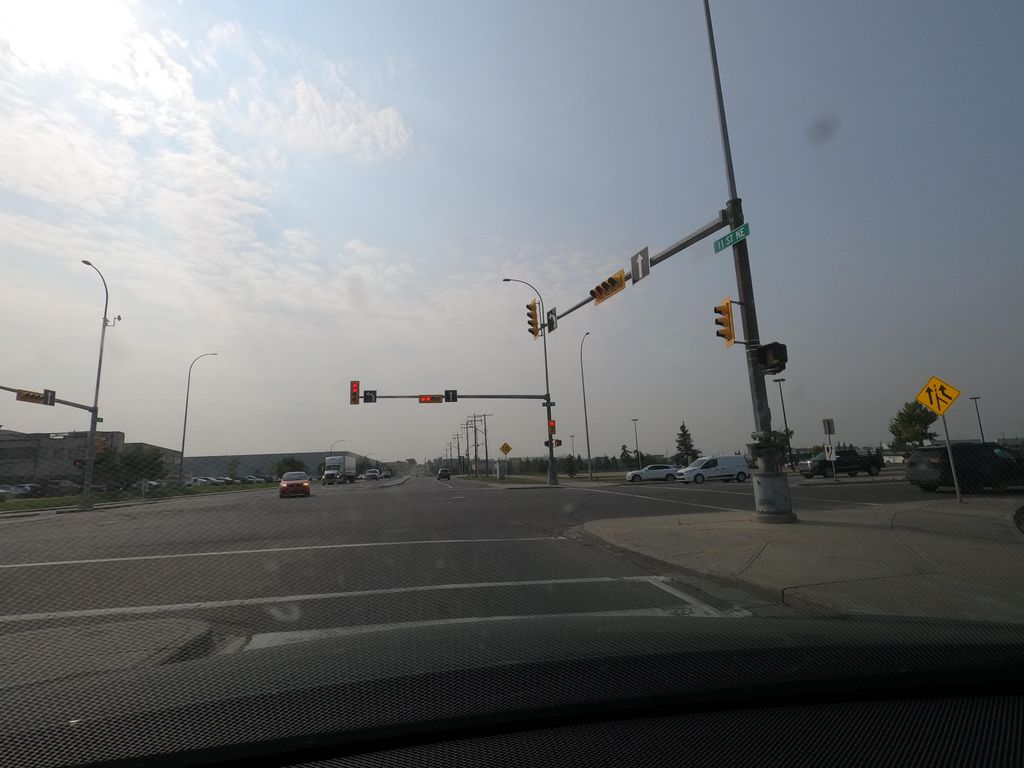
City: calgary